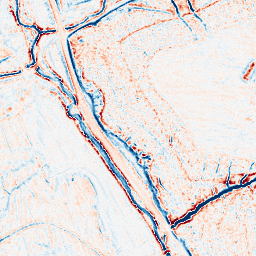
Category: edge_preserving
Decomposition family: bilateral
Decomposition parameters: d: 9
sigma_color: 25
sigma_space: 50
Upsampling method: quartic
Upsampling parameters: scale: 8
Upsampling scale: 8